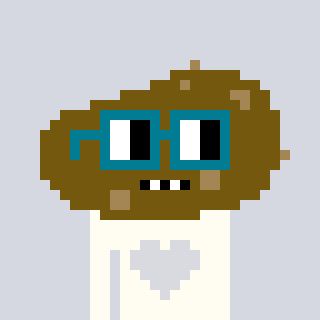
a pixel art character with square dark green glasses, a potato-shaped head and a grayscale-colored body on a cool background